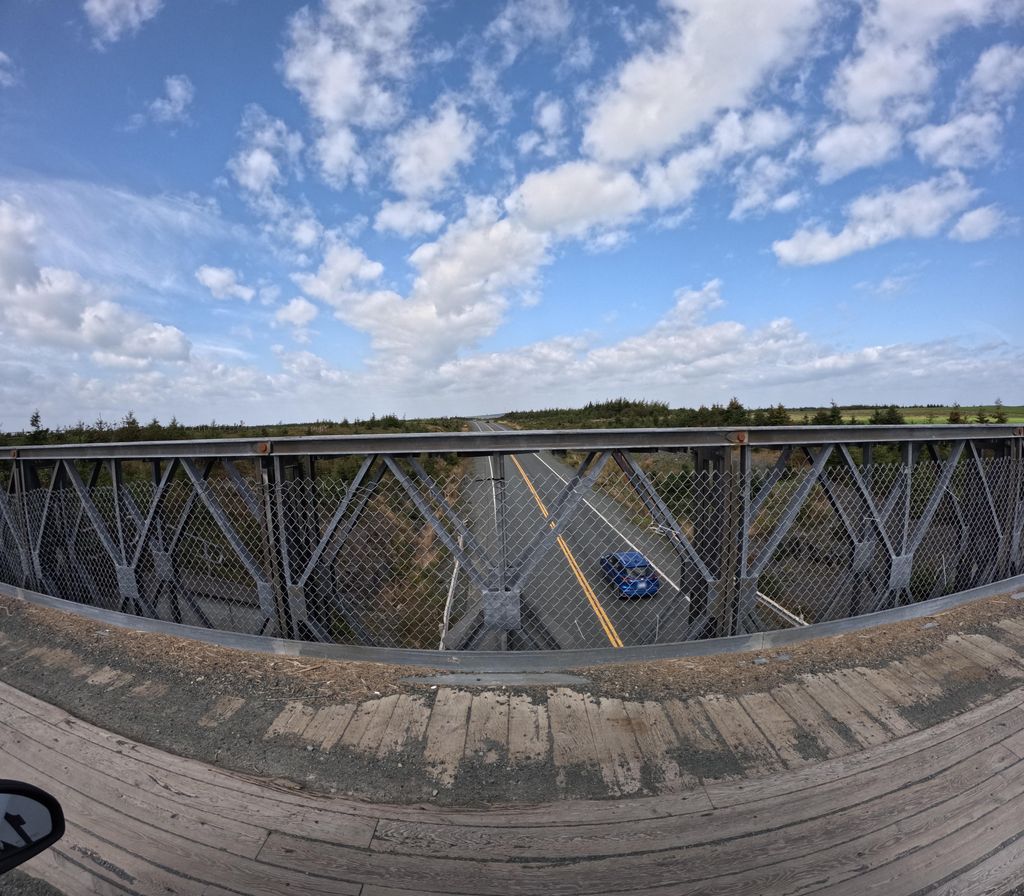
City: st_johns